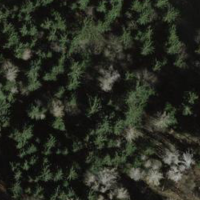
EUNIS habitat code: 43
Species observed at this site:
Stachys sylvatica